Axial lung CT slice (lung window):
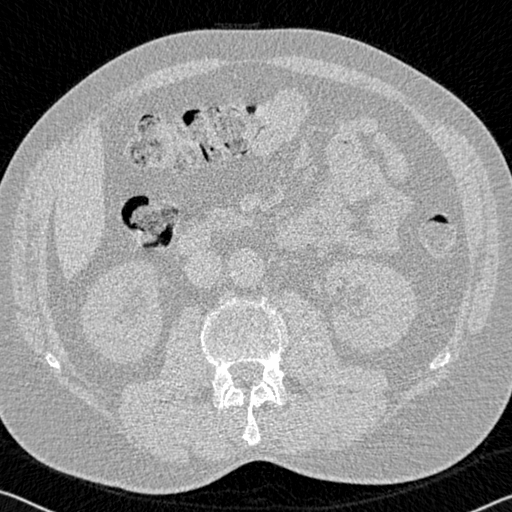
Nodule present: no